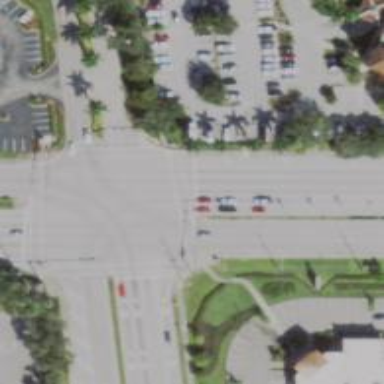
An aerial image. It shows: Footway with asphalt surface and marked with lines for crossing.